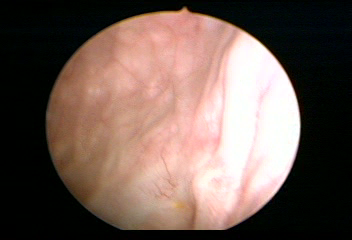
Modality: WLC
Class: Normal mucosa
Bladder cancer association: No